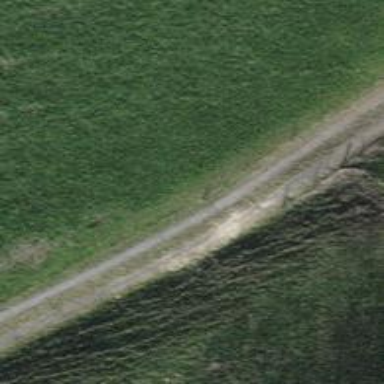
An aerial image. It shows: Gravel driveway track with grade2 tracktype.